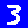
Digit: 3